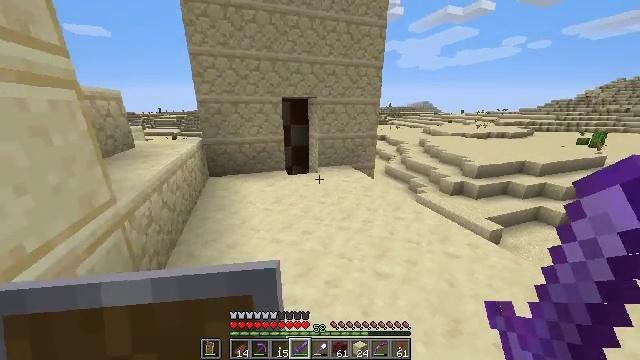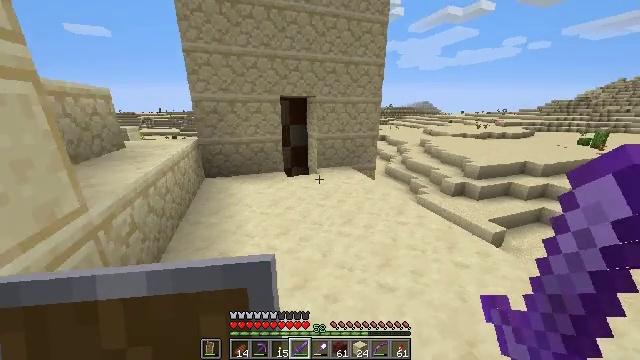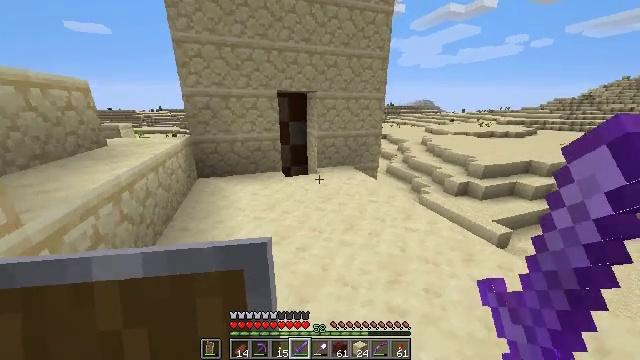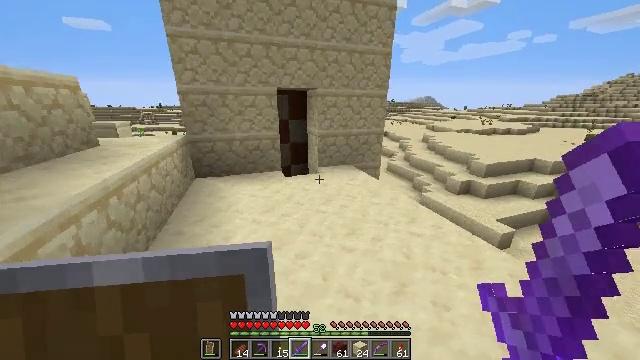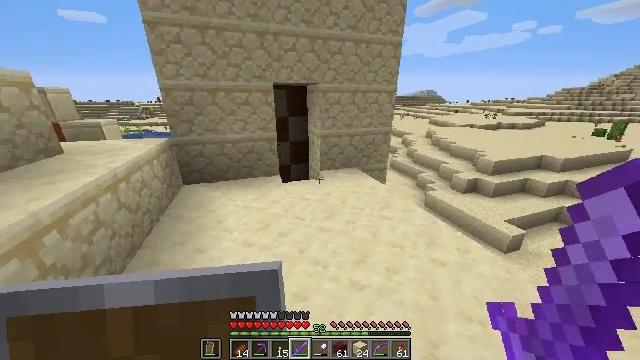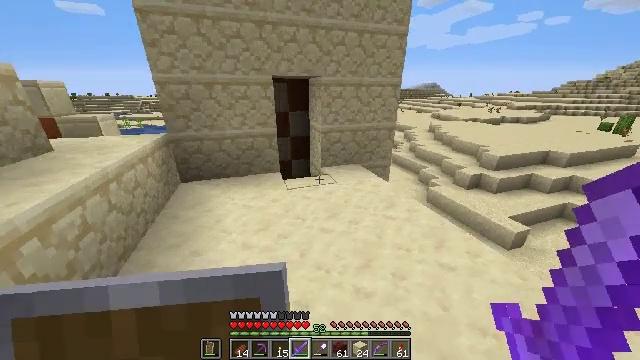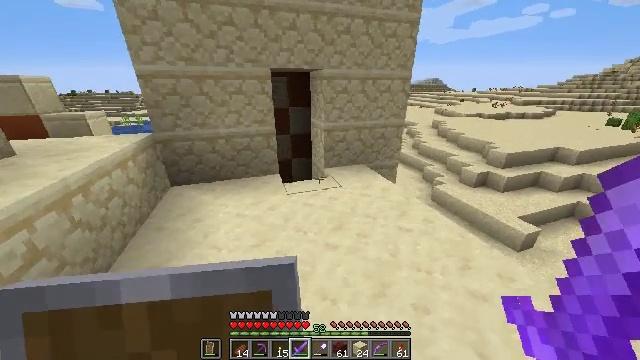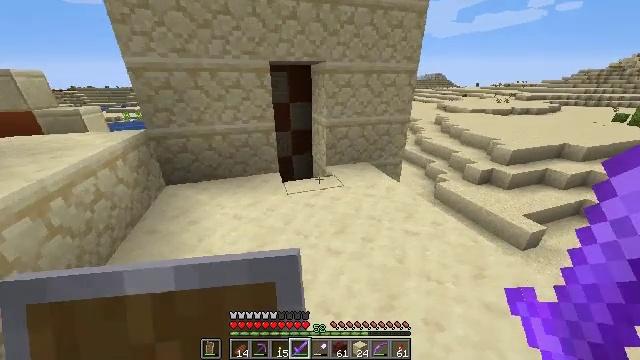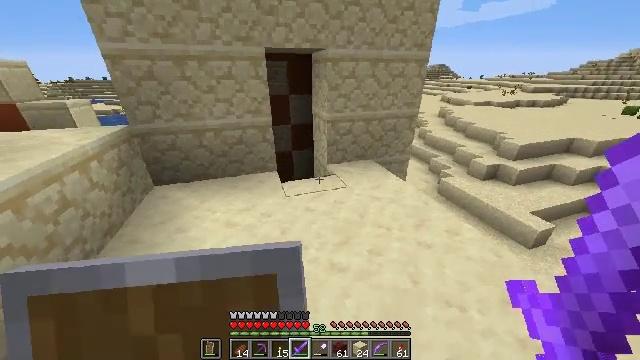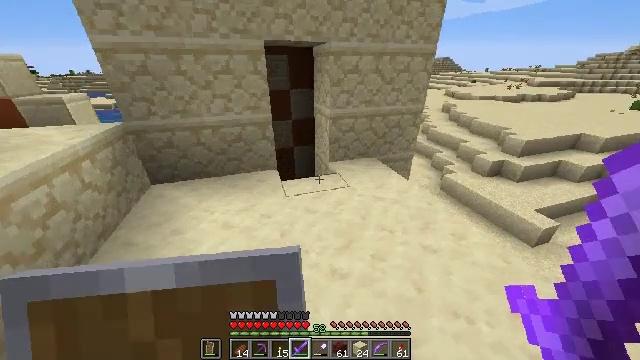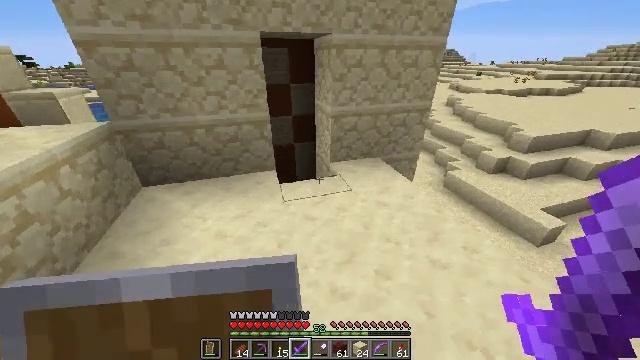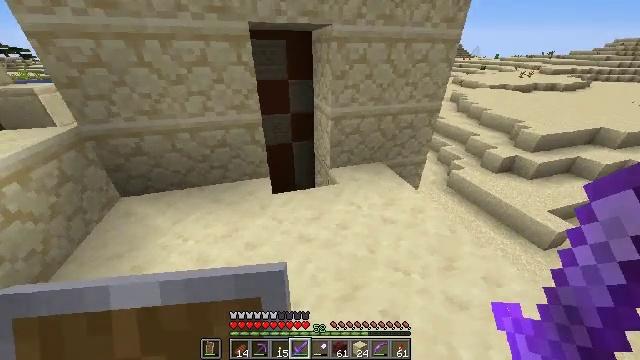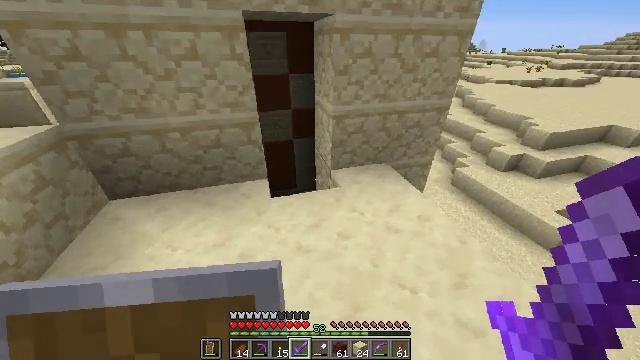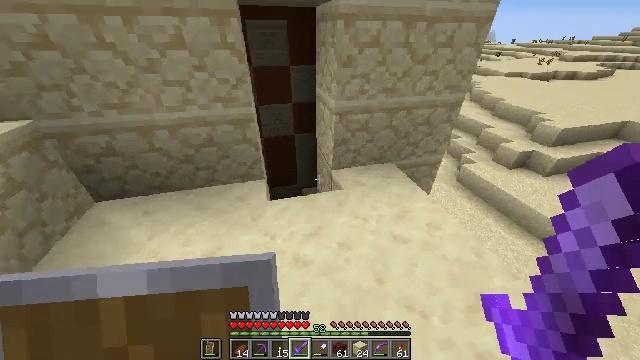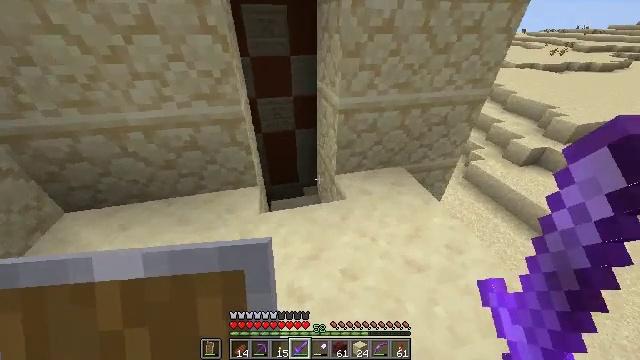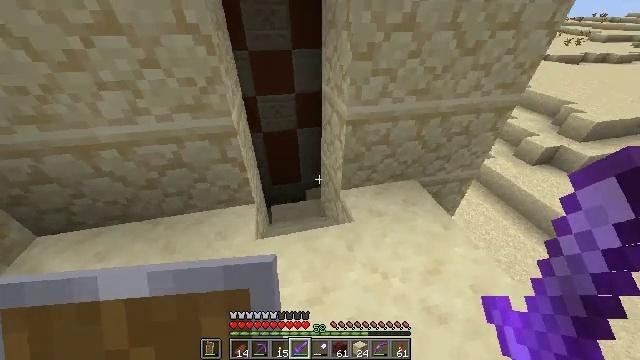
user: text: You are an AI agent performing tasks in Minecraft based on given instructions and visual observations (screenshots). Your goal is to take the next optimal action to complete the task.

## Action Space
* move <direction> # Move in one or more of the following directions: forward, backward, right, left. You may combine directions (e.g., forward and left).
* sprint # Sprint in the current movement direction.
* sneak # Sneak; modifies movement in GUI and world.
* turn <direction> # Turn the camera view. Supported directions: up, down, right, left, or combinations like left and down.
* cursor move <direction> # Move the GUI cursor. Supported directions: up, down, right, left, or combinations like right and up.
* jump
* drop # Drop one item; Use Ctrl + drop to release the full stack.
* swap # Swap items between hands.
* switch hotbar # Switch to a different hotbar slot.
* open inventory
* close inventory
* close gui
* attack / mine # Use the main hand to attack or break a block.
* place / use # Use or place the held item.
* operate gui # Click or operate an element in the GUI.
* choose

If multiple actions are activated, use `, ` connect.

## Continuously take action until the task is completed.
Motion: motion action
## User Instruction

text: Retrieve the brewing stand by breaking it.
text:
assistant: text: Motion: move forward
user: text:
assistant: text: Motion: move forward
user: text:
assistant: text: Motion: move forward
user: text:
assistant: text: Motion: move forward, turn down
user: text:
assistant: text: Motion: move forward, turn down
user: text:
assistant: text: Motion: move forward, turn down
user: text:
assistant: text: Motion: move forward, turn down
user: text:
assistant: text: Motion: move forward, turn down
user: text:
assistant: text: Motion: move forward, turn down
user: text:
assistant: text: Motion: move forward, turn down
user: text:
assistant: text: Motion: move forward, turn down
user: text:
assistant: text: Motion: move forward, turn down
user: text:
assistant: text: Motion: move forward, turn down
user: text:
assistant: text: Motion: move forward, turn down
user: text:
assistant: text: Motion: move forward, turn down
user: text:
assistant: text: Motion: move forward, turn down
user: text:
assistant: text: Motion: turn left and down
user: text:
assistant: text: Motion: turn left and down
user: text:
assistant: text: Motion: turn left and down
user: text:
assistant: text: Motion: turn left and down
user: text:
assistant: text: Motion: turn left and down
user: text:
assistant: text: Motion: turn left and down
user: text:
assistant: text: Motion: turn down
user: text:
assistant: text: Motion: move forward
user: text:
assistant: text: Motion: move forward
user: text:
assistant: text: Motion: move forward
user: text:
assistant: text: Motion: move forward
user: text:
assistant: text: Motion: move forward
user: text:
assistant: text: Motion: move forward
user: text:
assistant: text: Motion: move forward